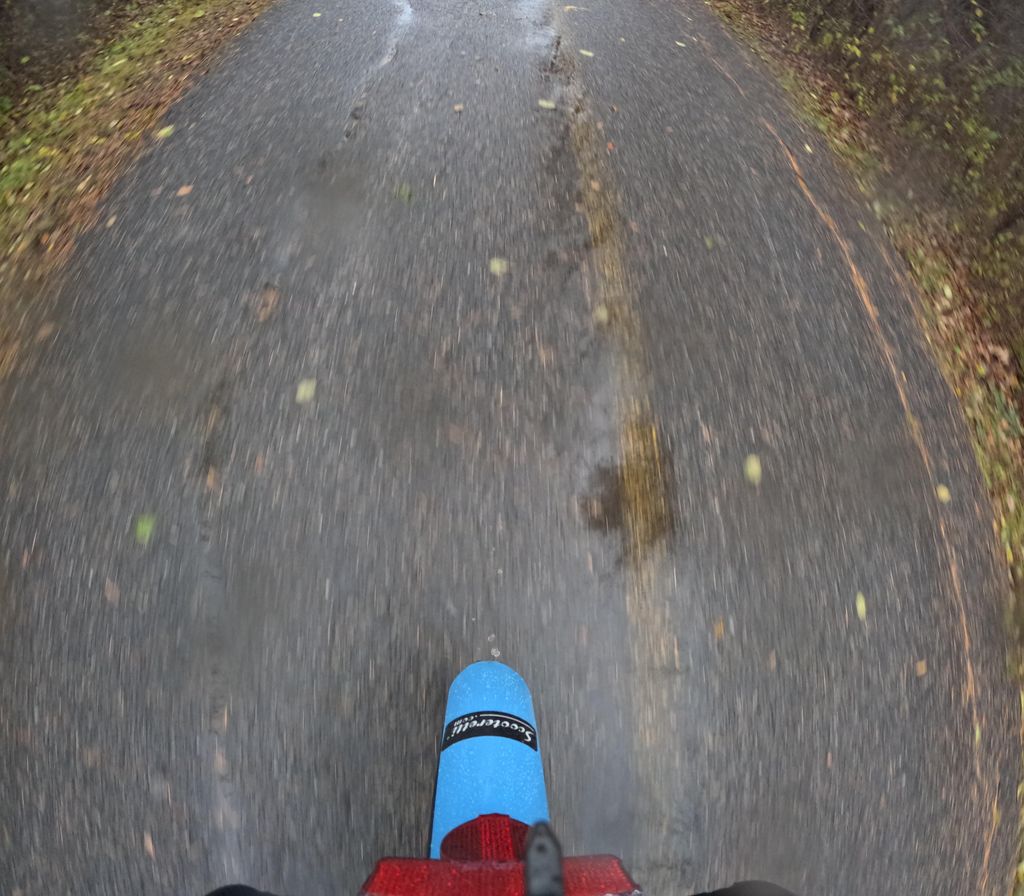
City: ottawa-gatineau